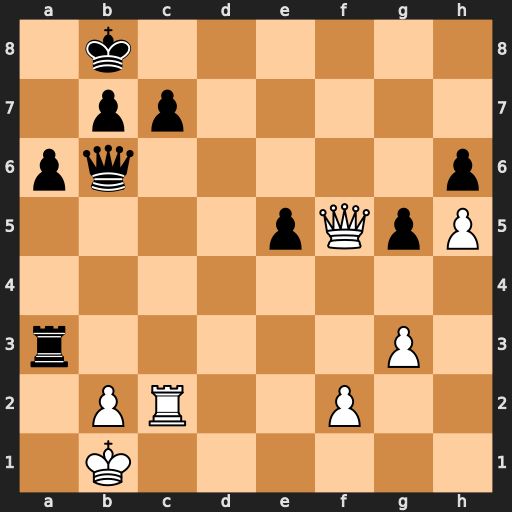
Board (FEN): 1k6/1pp5/pq5p/4pQpP/8/r5P1/1PR2P2/1K6
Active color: w
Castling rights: -
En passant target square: -
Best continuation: Qf8+ Ka7 Qxa3